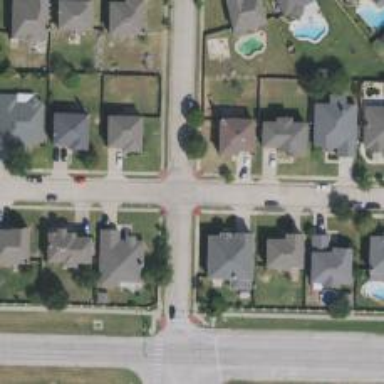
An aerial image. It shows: Residential road with separate sidewalk.